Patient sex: M
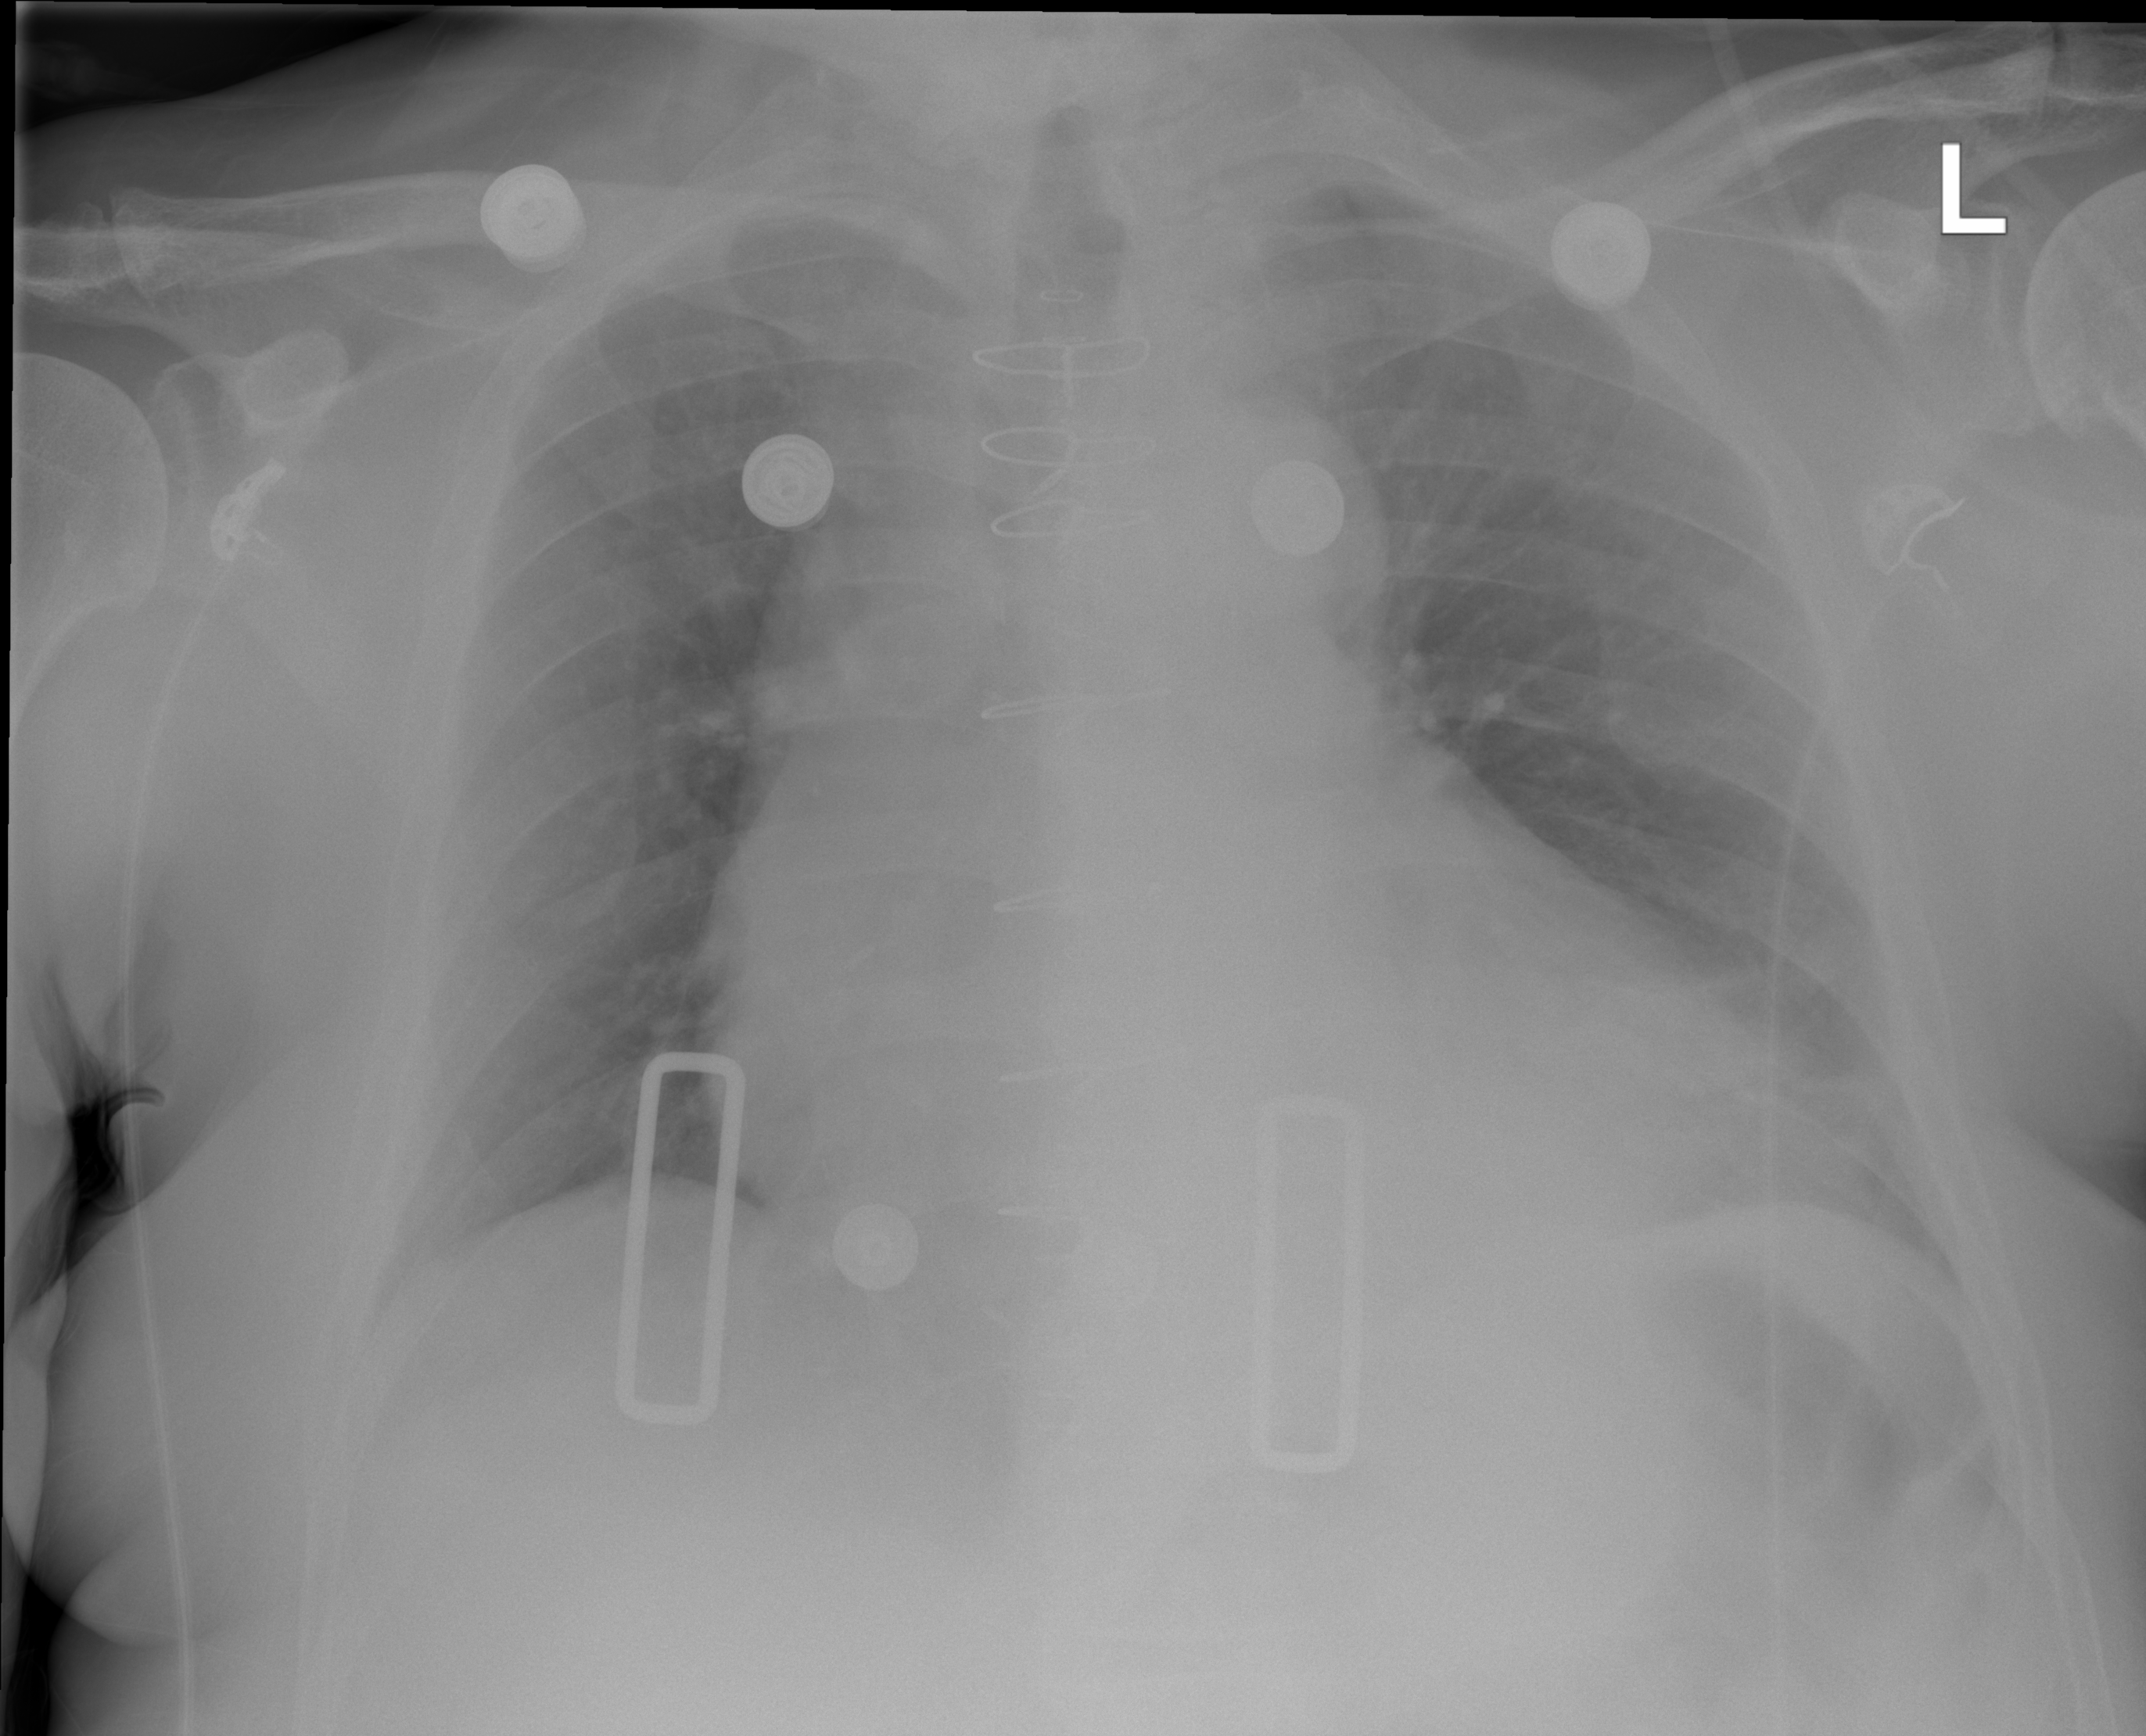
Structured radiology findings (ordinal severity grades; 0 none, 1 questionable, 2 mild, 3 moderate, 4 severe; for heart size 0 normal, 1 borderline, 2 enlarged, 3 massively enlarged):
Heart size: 3
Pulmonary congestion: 0
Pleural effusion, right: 0
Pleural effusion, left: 0
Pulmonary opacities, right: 0
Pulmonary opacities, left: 0
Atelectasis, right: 0
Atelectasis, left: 2